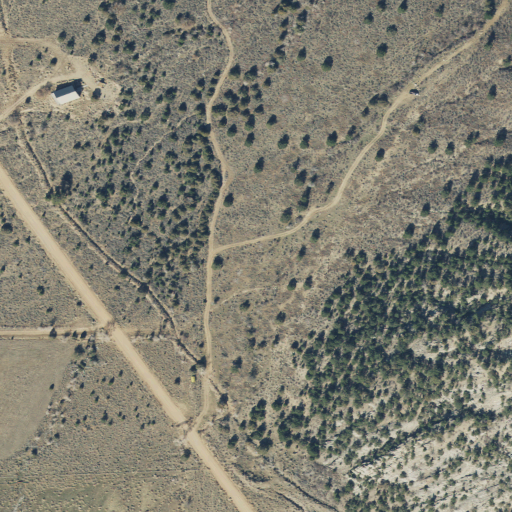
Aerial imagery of valley in Utah named Red Pine Canyon containing evergreen forest, open development, and shrub